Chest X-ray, PA view. Patient: 70 years old, sex M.
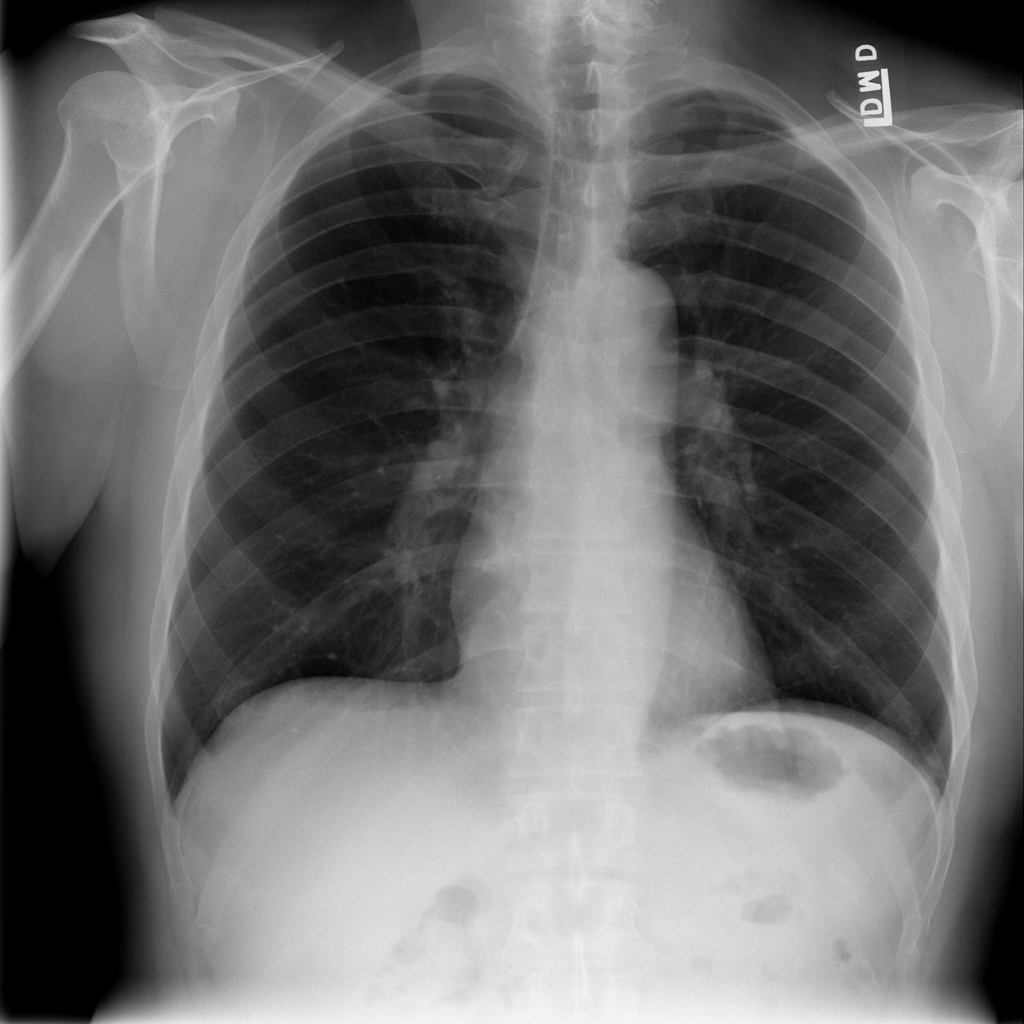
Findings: No Finding